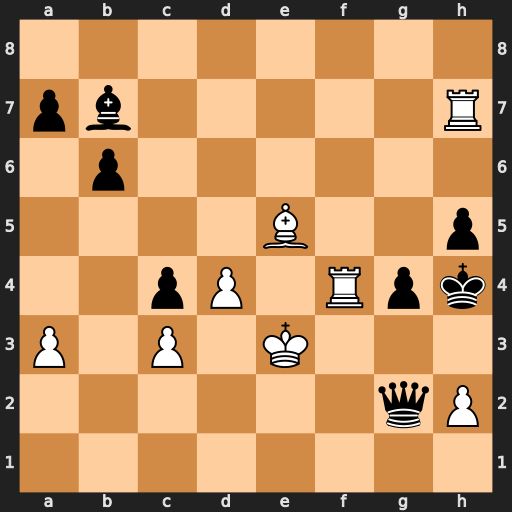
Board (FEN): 8/pb5R/1p6/4B2p/2pP1Rpk/P1P1K3/6qP/8
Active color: w
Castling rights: -
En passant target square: -
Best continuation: Bf6+ Kh3 Rxh5#